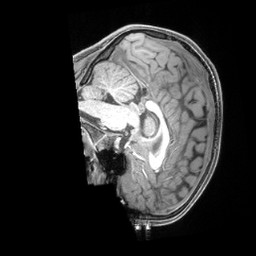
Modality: T1w
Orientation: sagittal
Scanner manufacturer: siemens
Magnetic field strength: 3 T
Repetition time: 2.4 s
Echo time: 0.00224 s